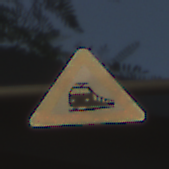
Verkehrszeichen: Bahnuebergang
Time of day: SunriseSunset
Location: Outdoor (Suburban)
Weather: Clear
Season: NotSpecified
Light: Natural